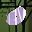
Label: 0